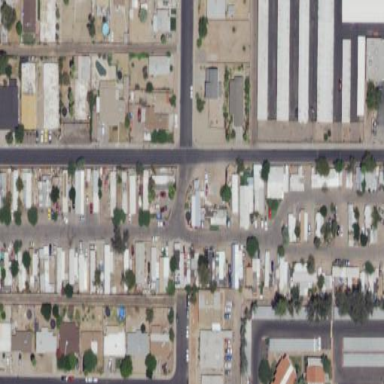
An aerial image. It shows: Residential area designated as trailer park.